Question: I have a field varchar(100) which contains pence as digits, all 35 characters long and possibly with a leading -ve. I need to return this as pounds and pence, per the second and third fields below.
I get differing results from
'''
SELECT
[Tax1_156_PaymentNotSubj]
,CAST(LEFT([Tax1_156_PaymentNotSubj],33) + '.' + RIGHT([Tax1_156_PaymentNotSubj],2) AS decimal(35,2)) AS NegCastDecs
,CONVERT(decimal(35,2), LEFT([Tax1_156_PaymentNotSubj],33) + '.' + RIGHT([Tax1_156_PaymentNotSubj],2)) AS NegConvDecs
,CAST((CAST([Tax1_156_PaymentNotSubj] AS integer)) / 10 AS decimal(35,2)) AS NegCastIntDecs
'''

What am I missing in the final, double cast field, and which is the best method to use?
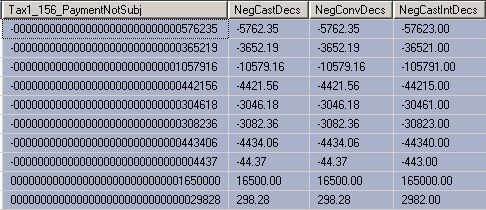
Answer: Casting to an int will remove decimal positions. This is not a problem on its own, as you are not dividing the number before casting. However, SQL Server will keep the arithmetic integer-based if both numbers involved are integer-typed. This can be seen in a simple select statement:
'''
select 7/2
'''
The integer result of 3 is the closest integer-based result. In your case, there are two corrections needed in your third line double cast:
'''
,CAST((CAST([Tax1_156_PaymentNotSubj] AS integer)) / 100.0 AS decimal(35,2)) AS NegCastIntDecs
'''
Note that the / 10 was increased to 100 to get the proper decimal placement, but also that the number constant has a decimal as well. This constant alteration tells the SQL engine to treat the number as a decimal value itself, and return a decimal result. The same can be seen, by example, in the following statements:
'''
select 7.0/2
select 7/2.0
select 7.0/2.0
'''
All of which return the same 3.5000... result. If both numeric values in an arithmetic operation are ints, then an int will result. If at least one is decimal, then a decimal will result.
EDIT: As a side note, this makes the second cast redundant.